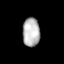
Tissue: lung
Cell type: Others
Senescence score: 0.2045
Nuclear area (px): 484
Mean DAPI intensity: 182.791